Question: I'm looking at Clojure core.async for the first time, and was going through this excellent presentation by Rich Hickey: <URL>
I had a question about the example he shows at the end of his presentation:

According to Rich, this example basically tries to get a web, video, and image result for a specific query. It tries two different sources in parallel for each of those results, and just pulls out the fastest result for each. And the entire operation can take no more than 80ms, so if we can't get e.g. an image result in 80ms, we'll just give up. The 'fastest' function creates and returns a new channel, and starts two go processes racing to retrieve a result and put it on the channel. Then we just take the first result off of the 'fastest' channel and slap it onto the c channel.
My question: what happens to these three temporary, unnamed 'fastest' channels after we take their first result? Presumably there is still a go process which is parked trying to put the second result onto the channel, but no one is listening so it never actually completes. And since the channel is never bound to anything, it doesn't seem like we have any way of doing anything with it ever again. Will the go process & channel "realize" that no one cares about their results any more and clean themselves up? Or did we essentially just "leak" three channels / go processes in this code?
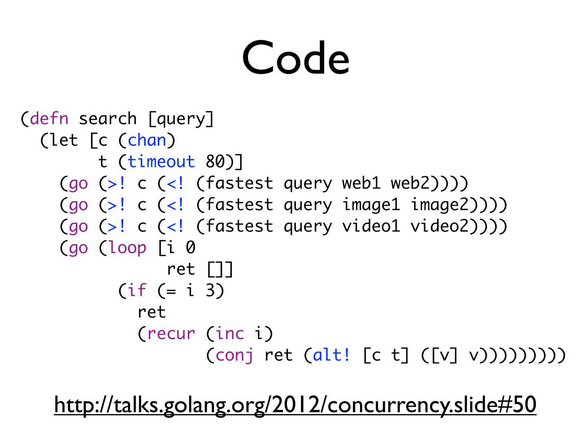
Answer: There is no leak.
Parked 'go's are attached to channels on which they attempted to perform an operation and have no independent existence beyond that. If other code loses interest in the channels a certain 'go' is parked on (NB. a 'go' can simultaneously become a putter/taker on many channels if it parks on 'alt!' / 'alts!'), then eventually it'll be GC'd along with those channels.
The only caveat is that in order to be GC'd, 'go's actually have to park first. So any 'go' that keeps doing stuff in a loop without ever parking ('<!' / '>!' / 'alt!' / 'alts!') will in fact live forever. It's hard to write this sort of code by accident, though.